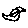
Label: bird